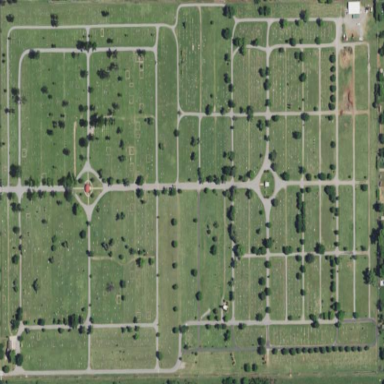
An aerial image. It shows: Cemetery.